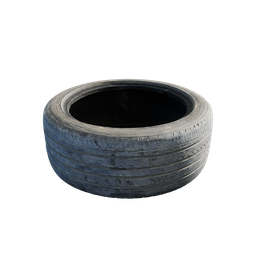
Label: mechanical